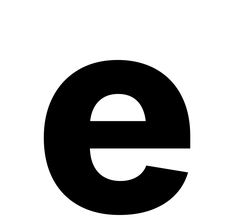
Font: Inter_ExtraBold